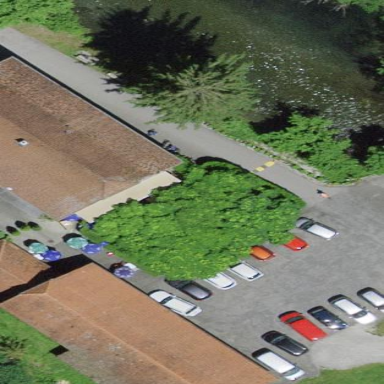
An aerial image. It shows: Outdoor seating area for leisure.